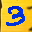
Label: 3